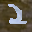
Label: 2